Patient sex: M
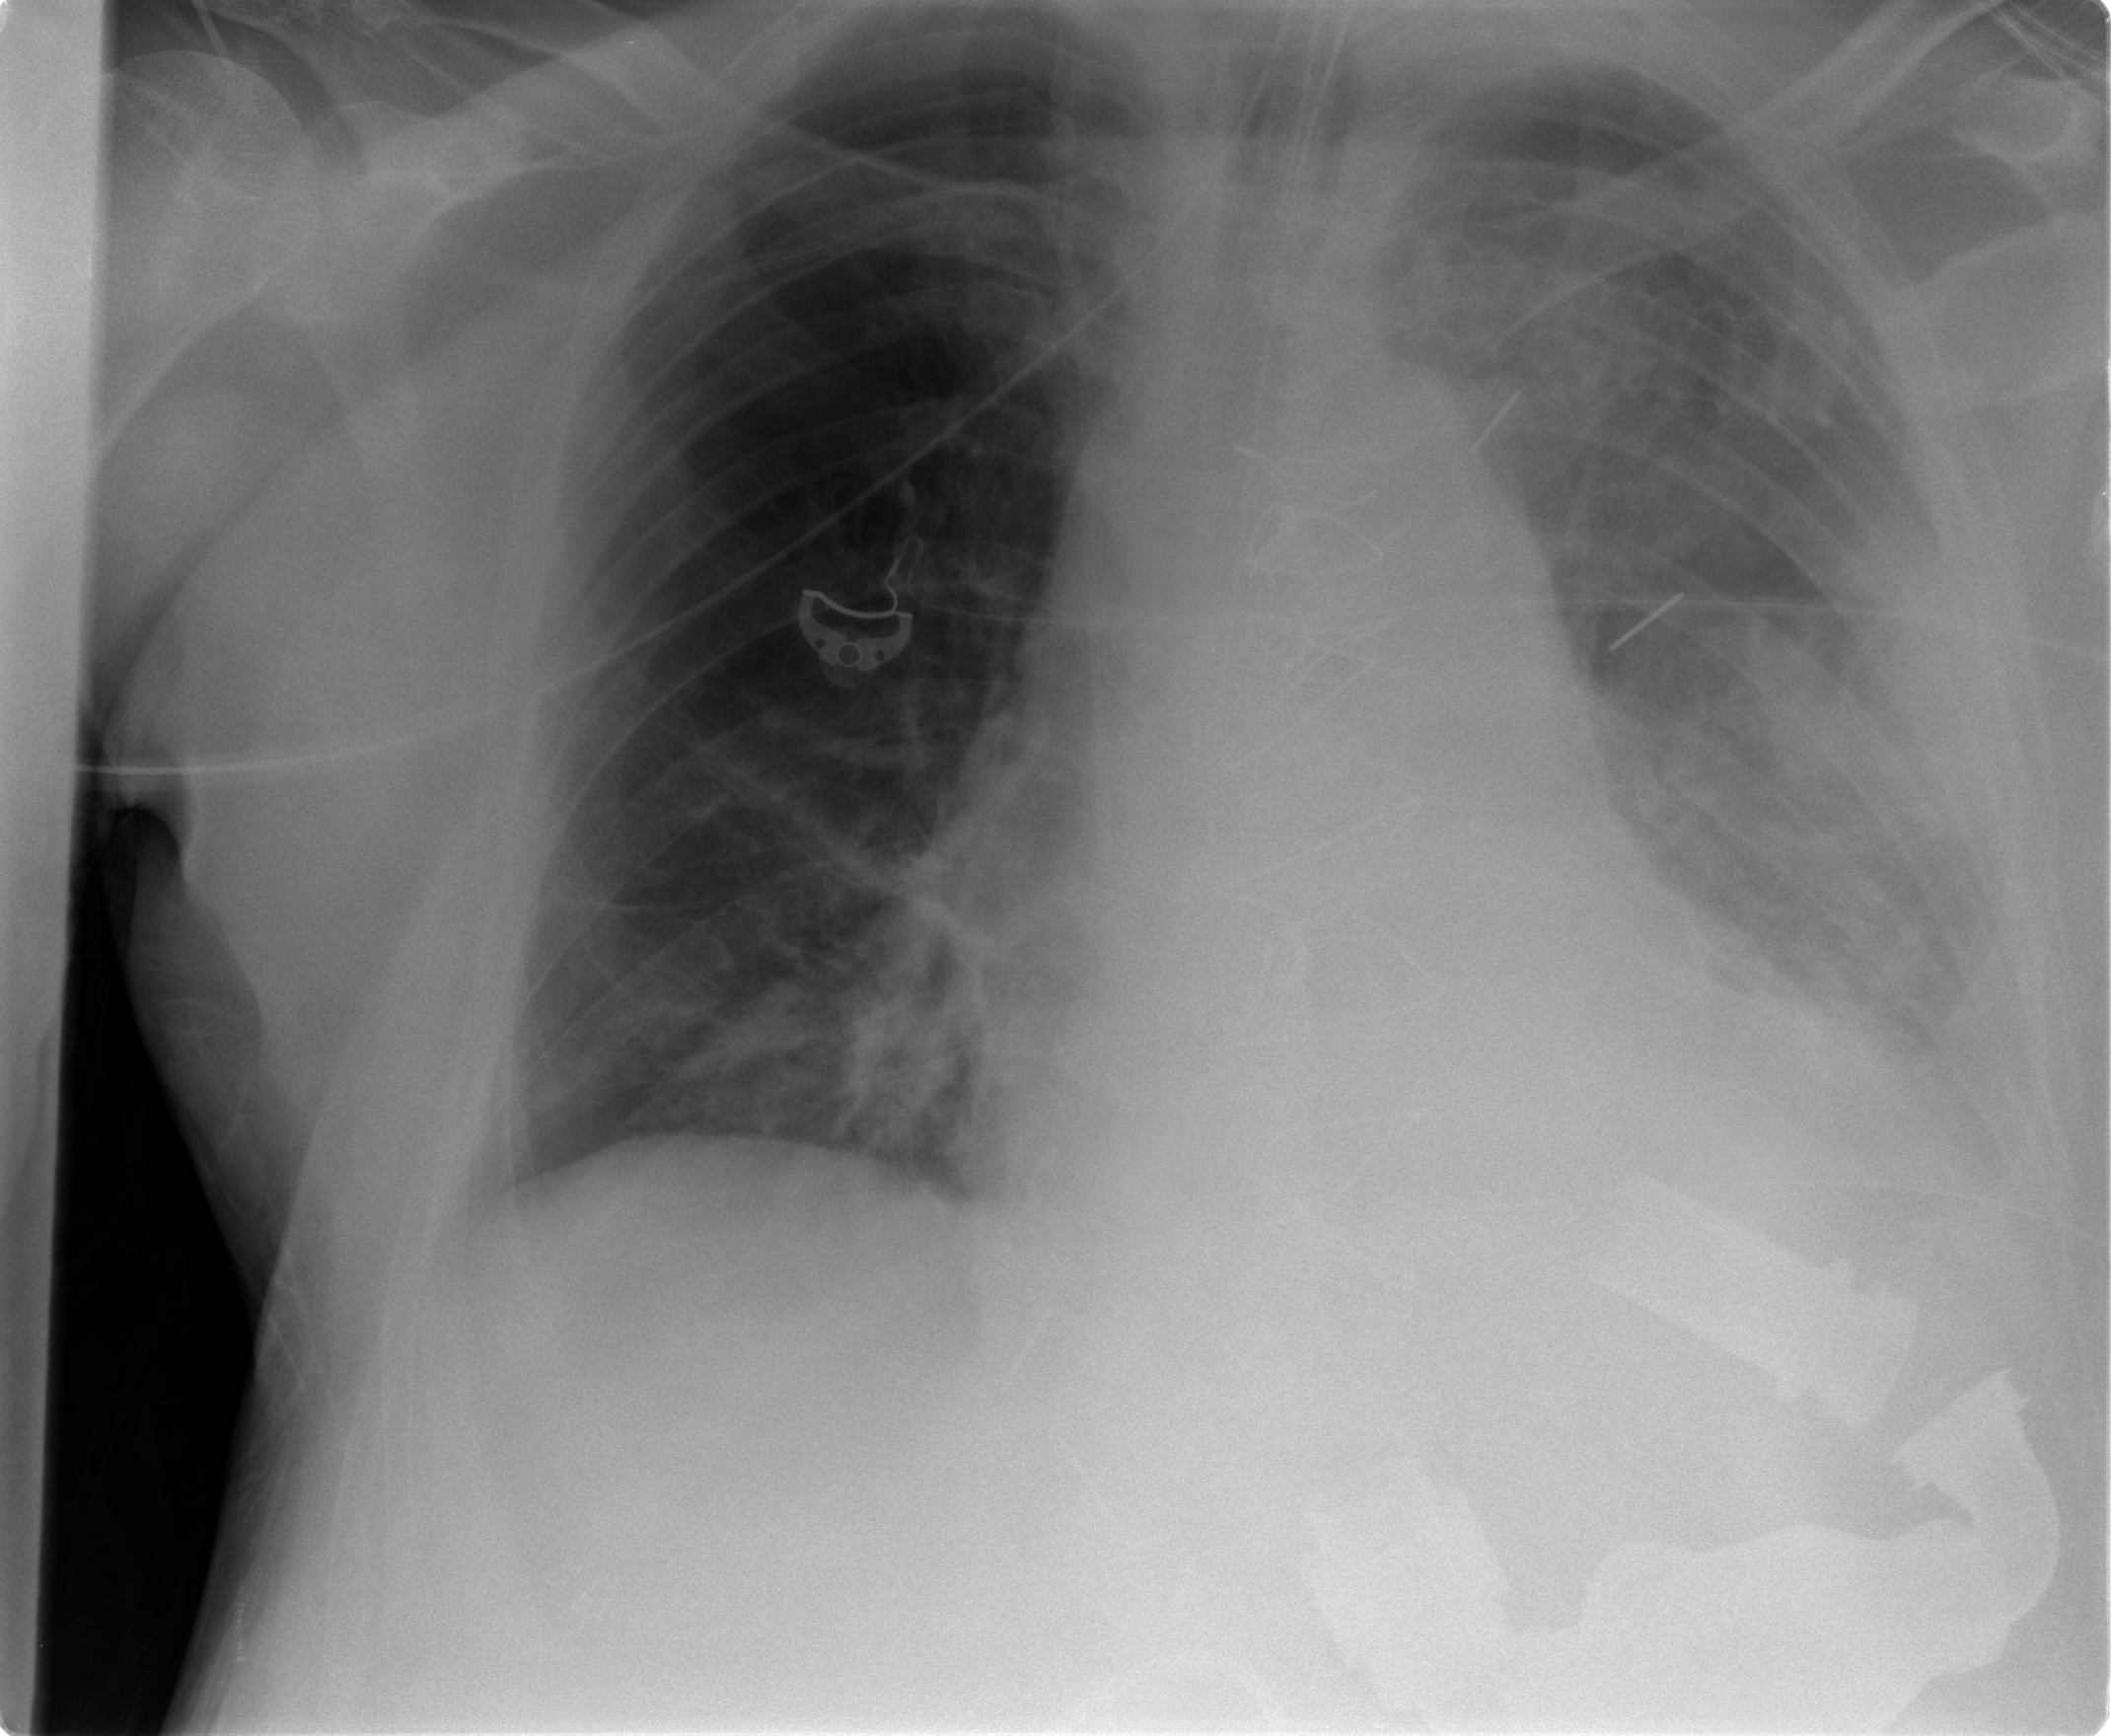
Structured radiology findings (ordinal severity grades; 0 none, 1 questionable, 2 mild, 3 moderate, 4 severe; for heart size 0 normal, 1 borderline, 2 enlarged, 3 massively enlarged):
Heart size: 2
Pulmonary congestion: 2
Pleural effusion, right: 0
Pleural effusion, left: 3
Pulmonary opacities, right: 1
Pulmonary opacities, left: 2
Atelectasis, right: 2
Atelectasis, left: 2